Fundus camera: zeiss
Shooting center: fovea
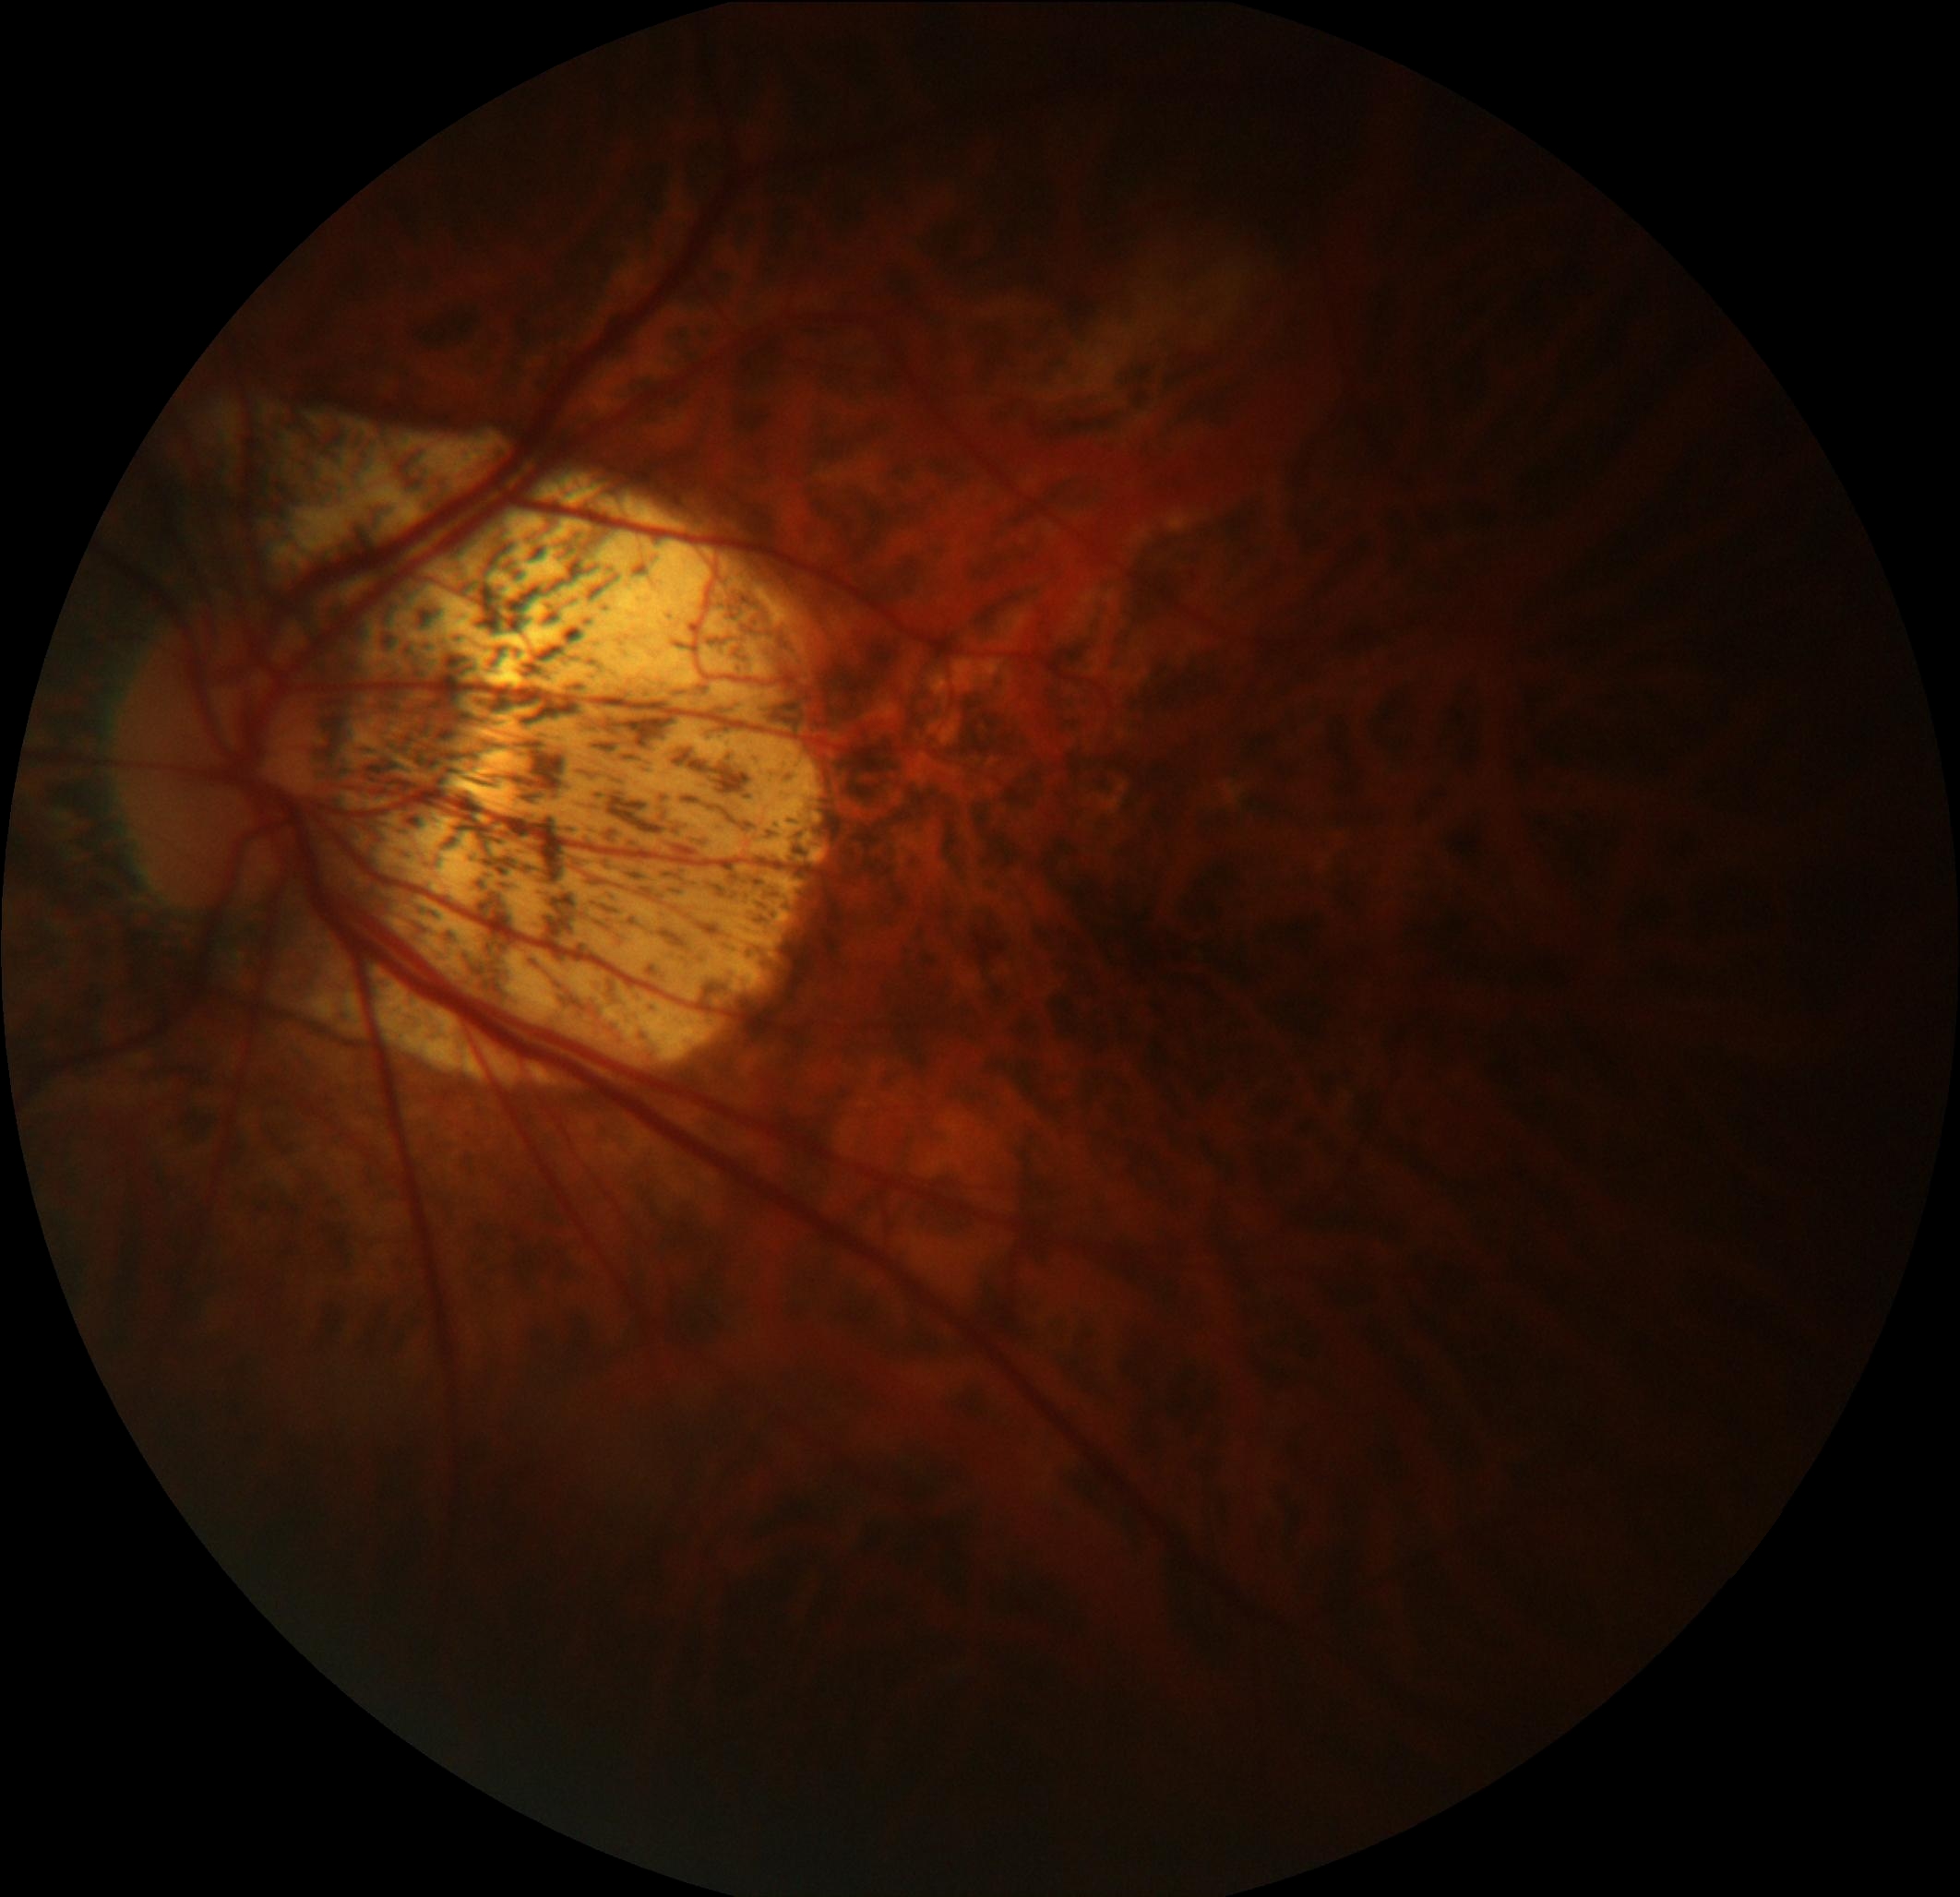
Pathologic myopia: yes
Patchy retinal atrophy: present
Retinal detachment: absent